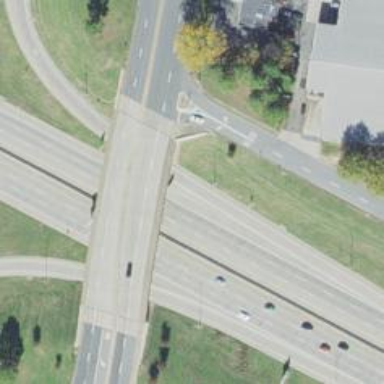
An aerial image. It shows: Secondary road bridge with beam structure.